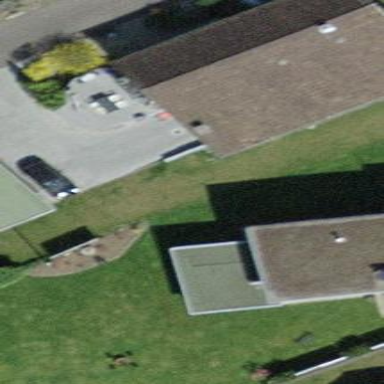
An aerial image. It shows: Detached building.